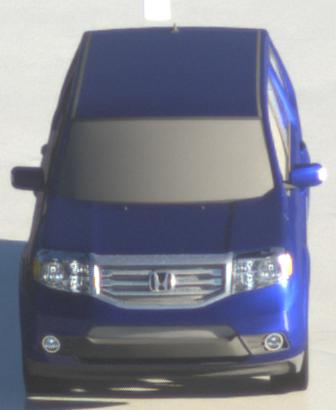
Make: Honda
Model: Pilot
Detailed model: Gen. 2 Facelift
Model produced from: 2012
Model produced until: 2015
Doors: 5
Color: blue
Road condition: wet road
Daytime: morning or afternoon
Contrast: high contrast